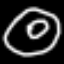
Label: donut